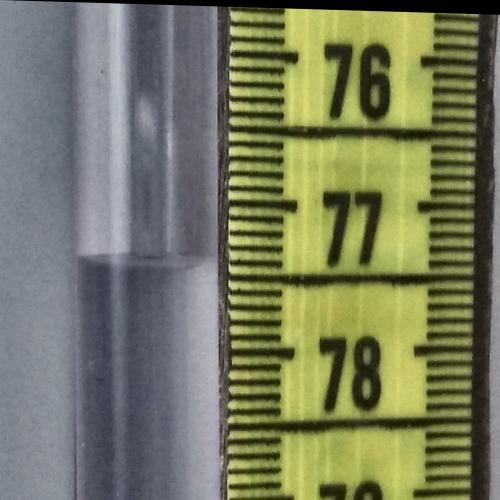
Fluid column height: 77.4 cm